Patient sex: M
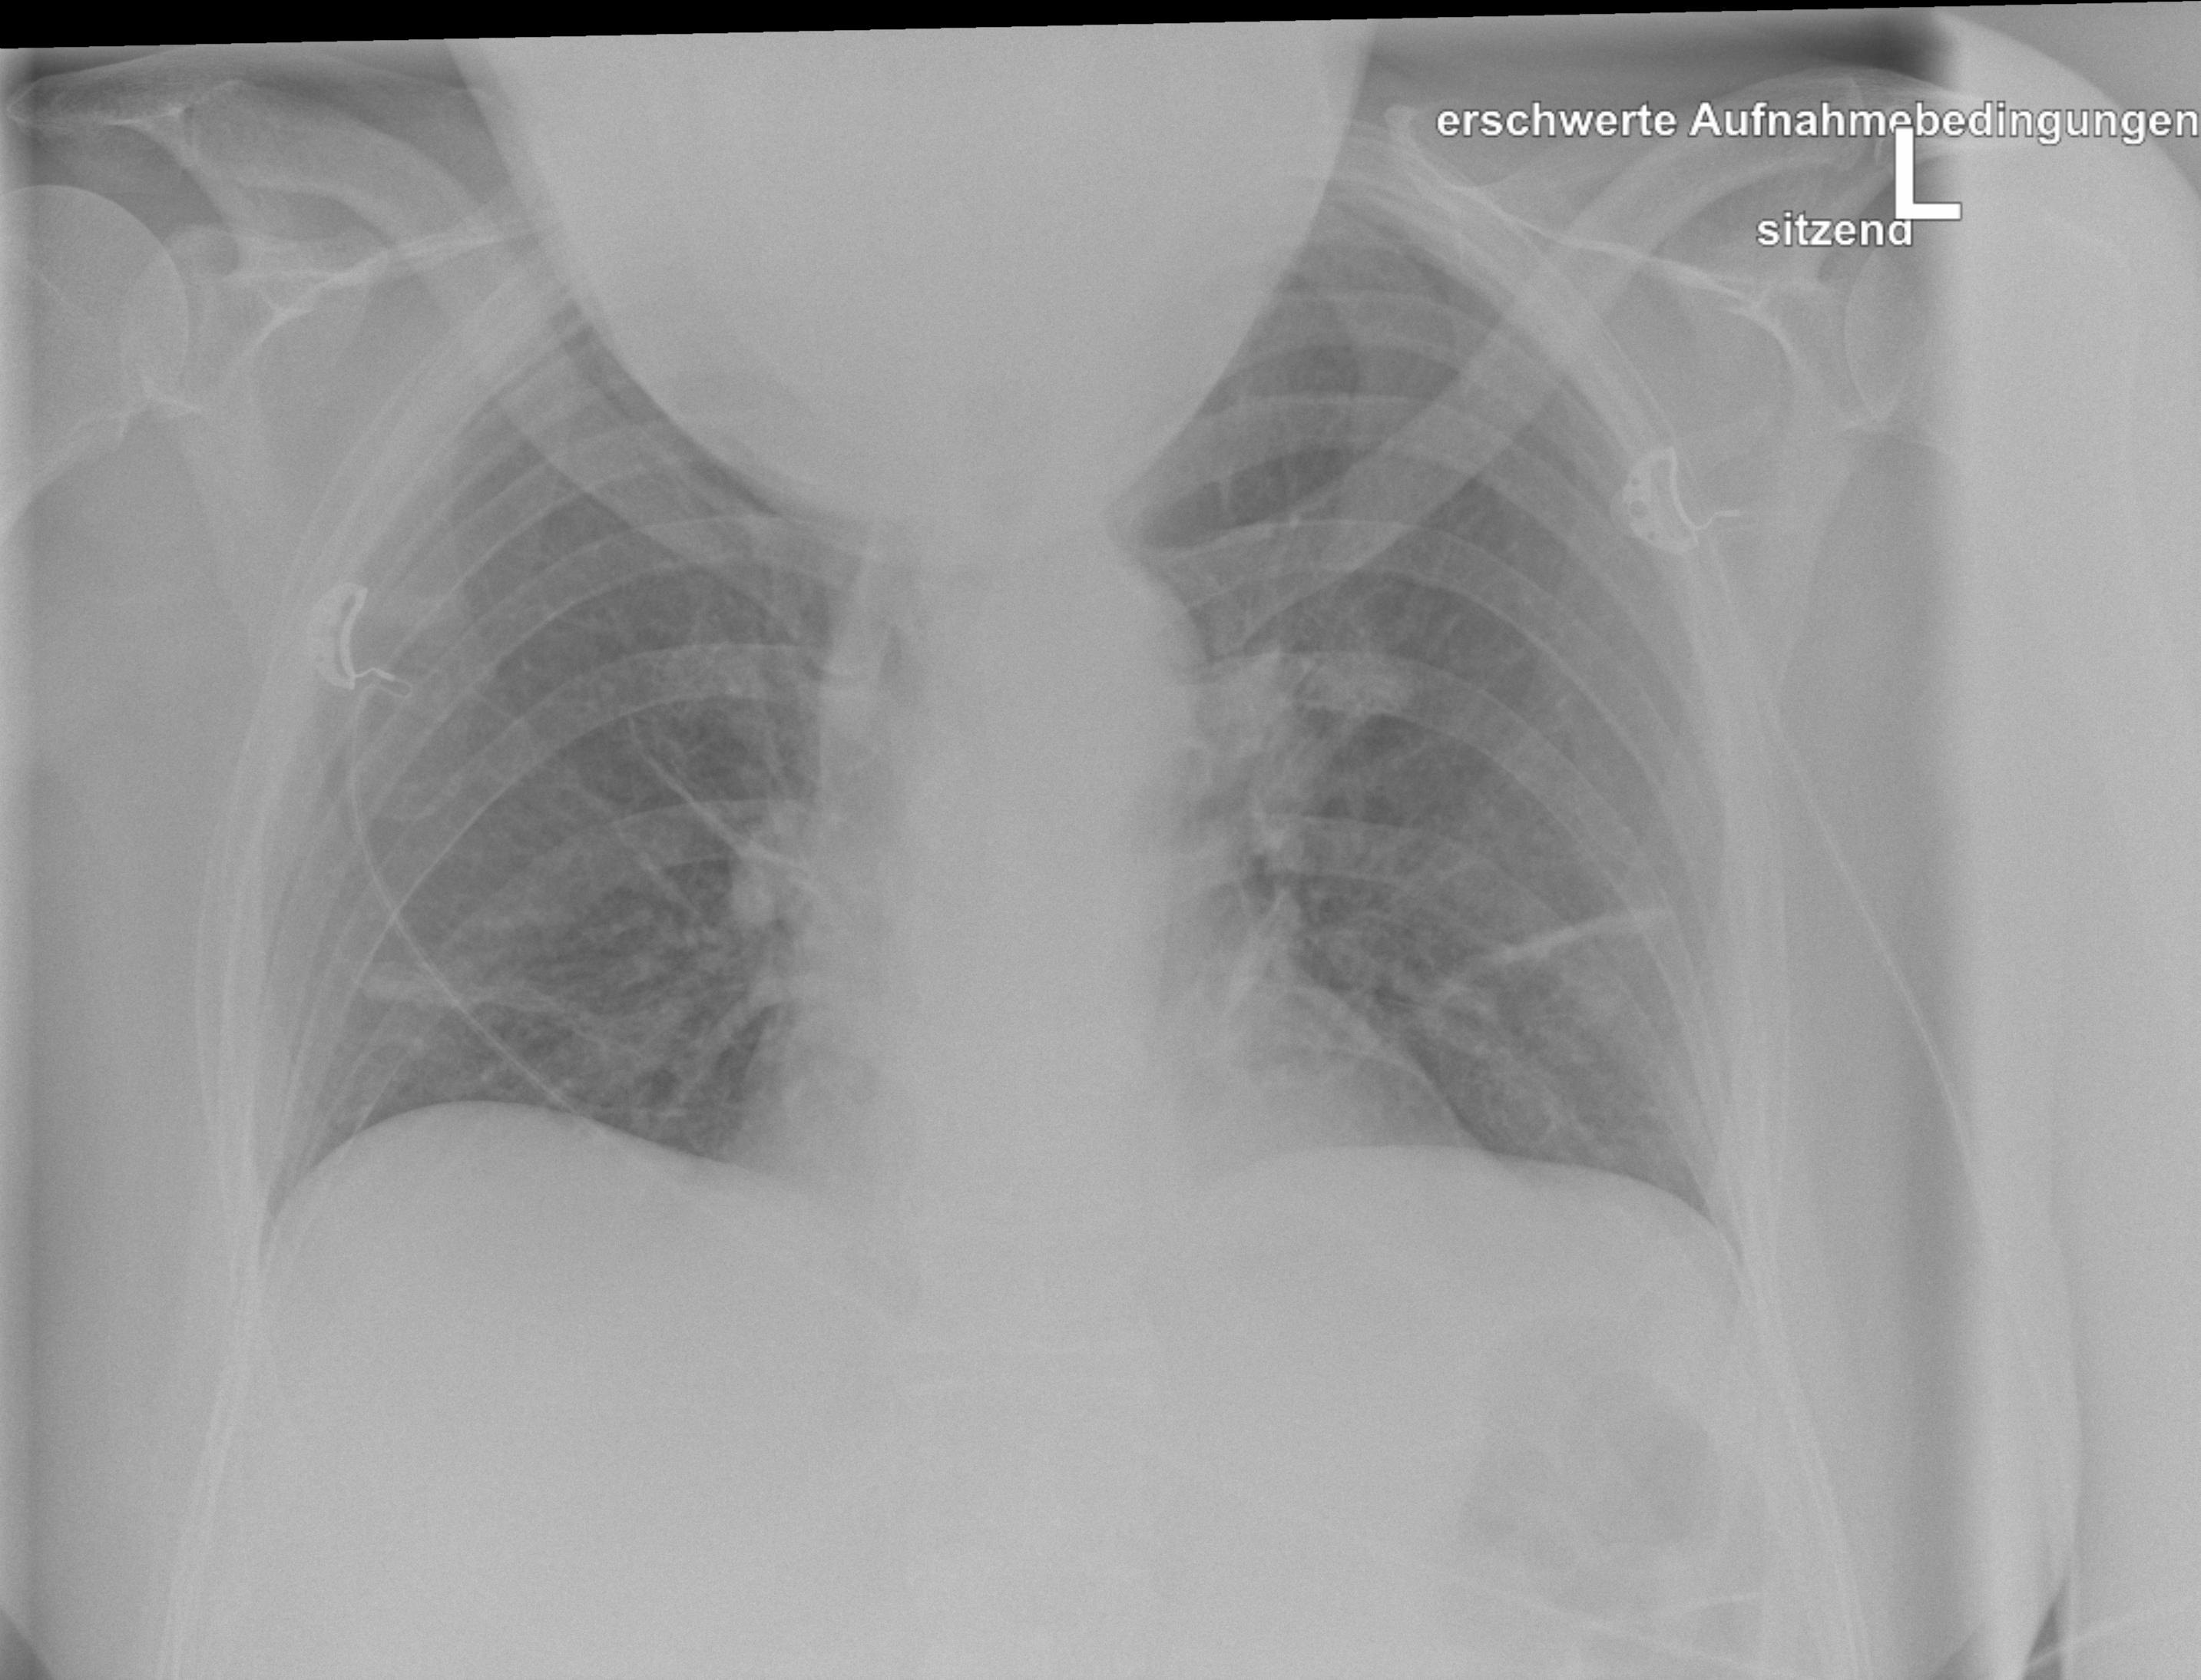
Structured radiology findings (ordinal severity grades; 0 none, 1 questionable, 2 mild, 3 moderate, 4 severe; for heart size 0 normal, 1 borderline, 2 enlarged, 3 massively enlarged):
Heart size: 0
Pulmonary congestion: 0
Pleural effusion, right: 0
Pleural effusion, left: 0
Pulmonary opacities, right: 0
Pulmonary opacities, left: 0
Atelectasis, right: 2
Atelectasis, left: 2